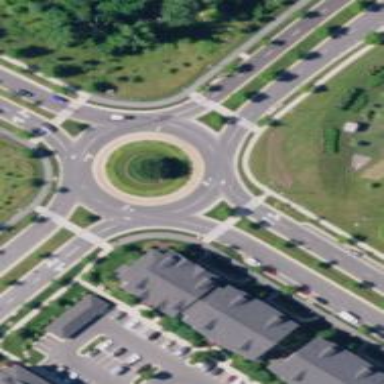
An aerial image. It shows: Secondary road with asphalt surface leading to roundabout junction.